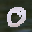
Label: 0